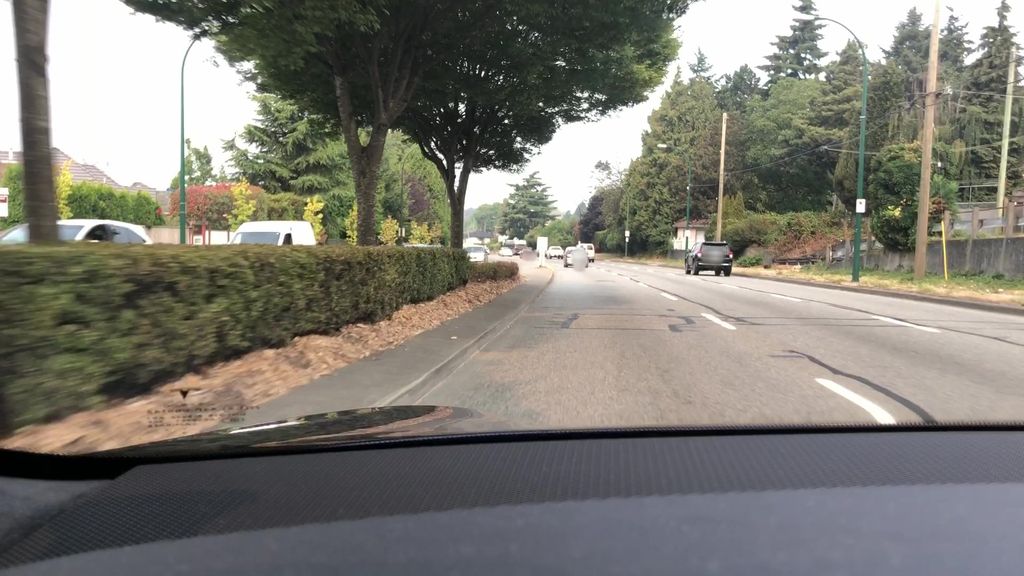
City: vancouver